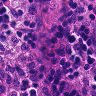
Metastatic tissue present: no